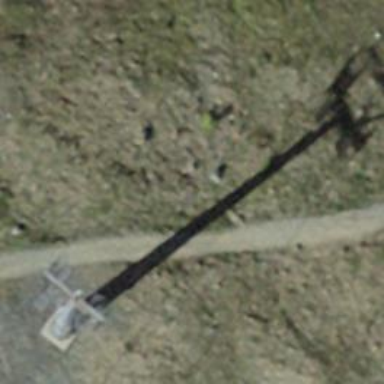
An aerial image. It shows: Pylon for aerialway.